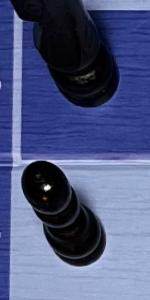
Label: Pawn_Black